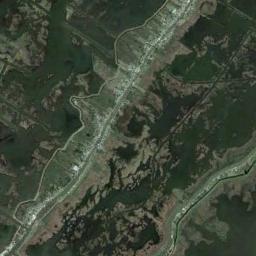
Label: wetland